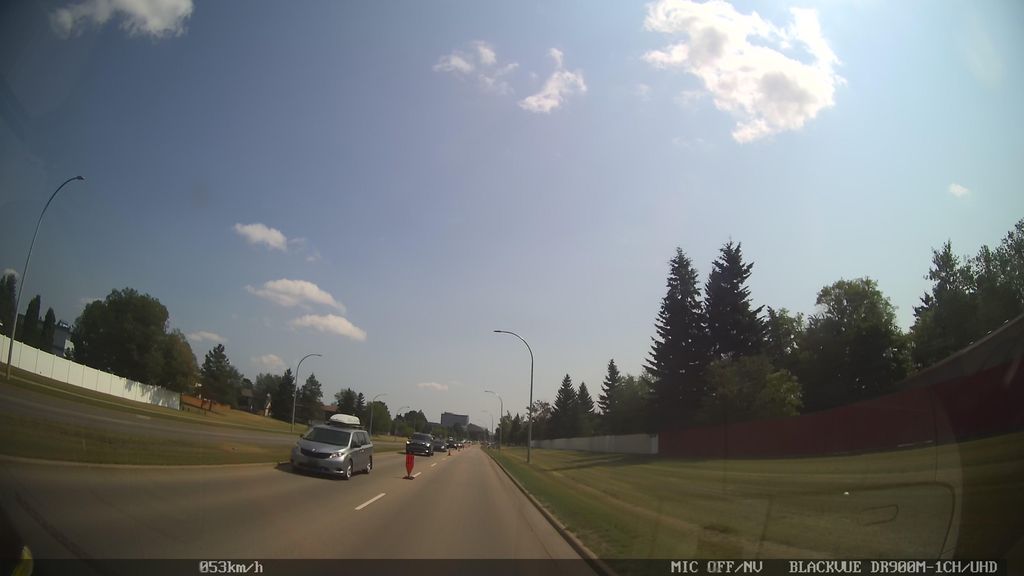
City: edmonton